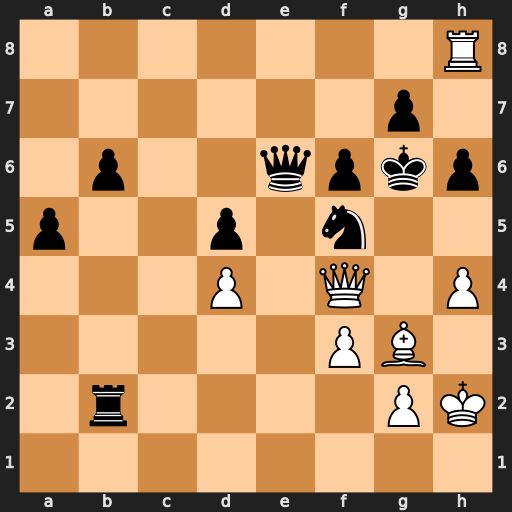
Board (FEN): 7R/6p1/1p2qpkp/p2p1n2/3P1Q1P/5PB1/1r4PK/8
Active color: w
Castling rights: -
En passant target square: -
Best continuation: Qg4+ Kf7 Qh5+ g6 Rh7+ Ke8 Qxg6+